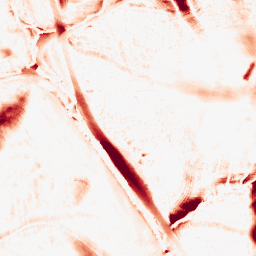
Category: morphological
Decomposition family: morphological_ellipse
Decomposition parameters: operation: opening
width: 30
height: 50
Upsampling method: bicubic
Upsampling parameters: scale: 8
Upsampling scale: 8